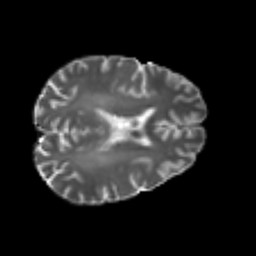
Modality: T2w
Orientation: axial
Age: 34
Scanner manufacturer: philips
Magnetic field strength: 3 T
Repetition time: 8.6 s
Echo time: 0.127 s